Question: I have two columns that can stretch to variable heights, the designer wants to have a shadow between the two columns, but as you can see the image fades out at the top and the bottom. That means I can't just use a background image using css that is left aligned in the column on the right.

So then I though maybe I can use a css 3 border shadow that has a radial gradient. I am probably going to use table cells to do this because I need the shadow to stretch to the height of the tallest column. How do I do this?
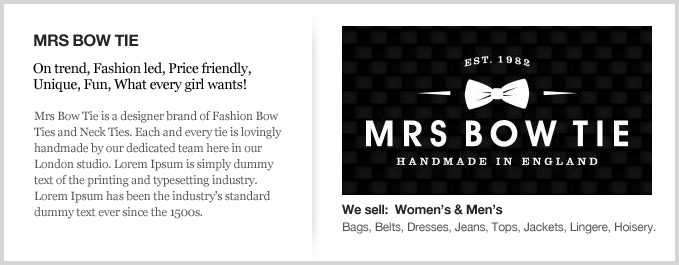
Answer: Previous answers doesn't really answer your question:
You can use a radial gradient to simulate a border shadow without images.
Demo: <URL>

'''
background: -webkit-radial-gradient(50% 0%, 50% 5px, #aaa 0%, white 100%);
| | | |
| | | +--> color end
| | +--> color start
| +--> size of gradient ellipse (x-axis, y-axis)
+---> position of ellipse center
'''
It's easy to modify to make it vertical or implement using :before or :after pseudo-classes.
Another example, an '<hr>' tag with shadow: <URL>